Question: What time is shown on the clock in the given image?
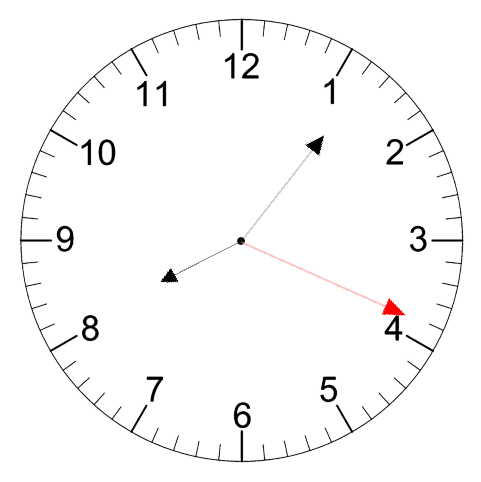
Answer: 08:06:19